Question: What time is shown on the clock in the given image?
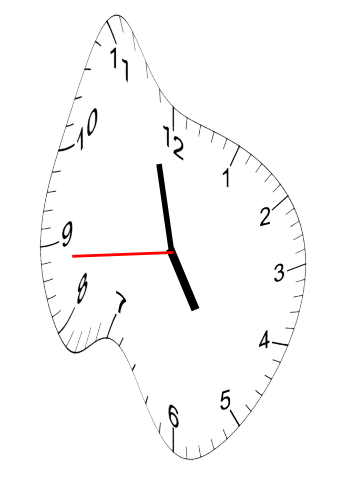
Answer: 04:57:44